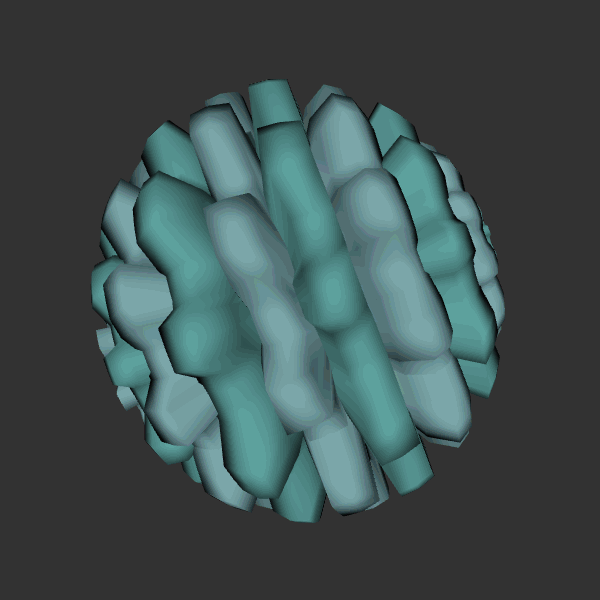
Background: dark